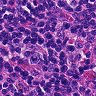
Metastatic tissue present: no